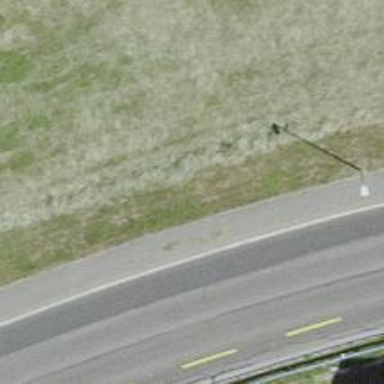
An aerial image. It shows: Sidewalk along the footway.